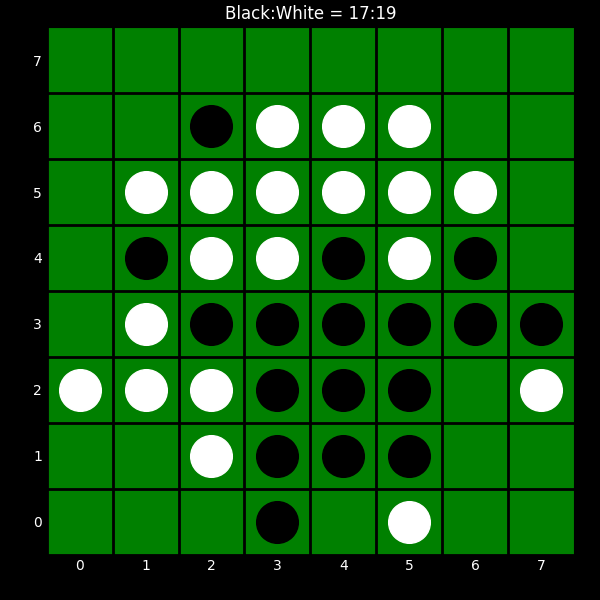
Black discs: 17
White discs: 19